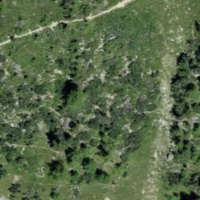
EUNIS habitat code: 23
Species observed at this site:
Arctostaphylos uva-ursi